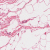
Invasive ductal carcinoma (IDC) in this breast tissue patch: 0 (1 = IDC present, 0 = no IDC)